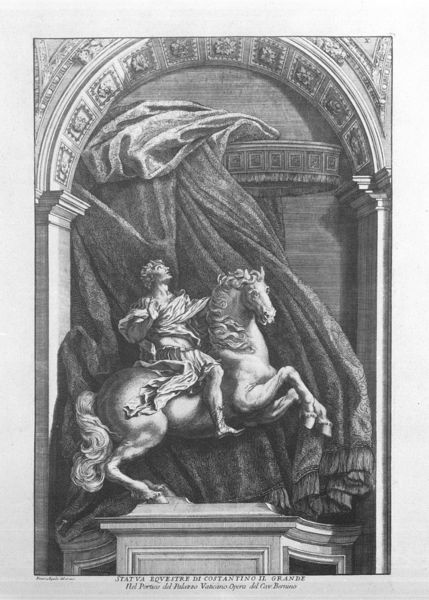
Titel: Reiterstandbild des Konstantin
Künstler: Francesco Aquila
Institution: Vatikan, Biblioteca Apostolica Vaticana
Schlagwörter: hand, mann, schatten, umhang, weiß, bewegung, schwarz, säule, zeichnung, blick, tuch, barock, falten, kleidung, sockel, stein, innenraum, vorhang, kirche, gewand, pferd, pferde, reiter, statue, mähne, reiten, ritt, schwanz, schweif, sprung, bein, schrift, bogen, grafik, graphik, rundbogen, wehen, inschrift, ornamente, draperie, faltenwurf, fallen, tor, oben, nische, gewölbe, antike, denkmal, druck, druckgraphik, druckgrafik, schraffur, radierung, stich, seite, text, entwurf, rom, kalotte, ross, antik, dramatisch, dramatik, erhoben, baldachin, kassetten, kassettendecke, klassik, römisch, standbild, grabmal, monument, steigen, aufbäumen, reiterstandbild, kassette, kassettierung, blendbogen, enthüllen, hinterbeine, effekt, rückenwind, shweif, vorhang#bogen, steiben